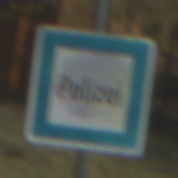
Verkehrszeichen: Polizei
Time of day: MorningAfternoon
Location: Outdoor (Suburban)
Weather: Clear
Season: NotSpecified
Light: Natural